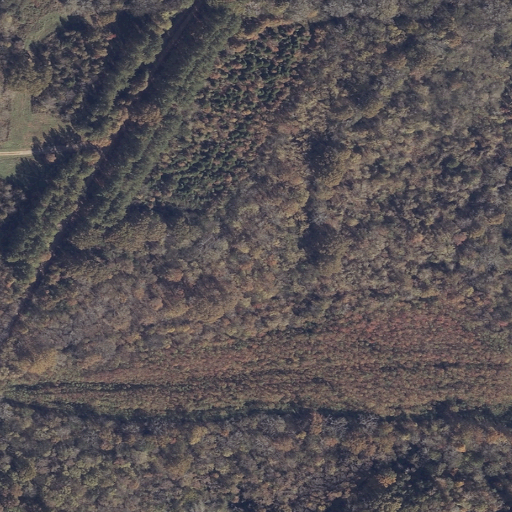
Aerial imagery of valley in Alabama named Happy Hollow containing deciduous forest, woody wetlands, open development, shrub, evergreen forest, pasture, and mixed forest